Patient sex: M
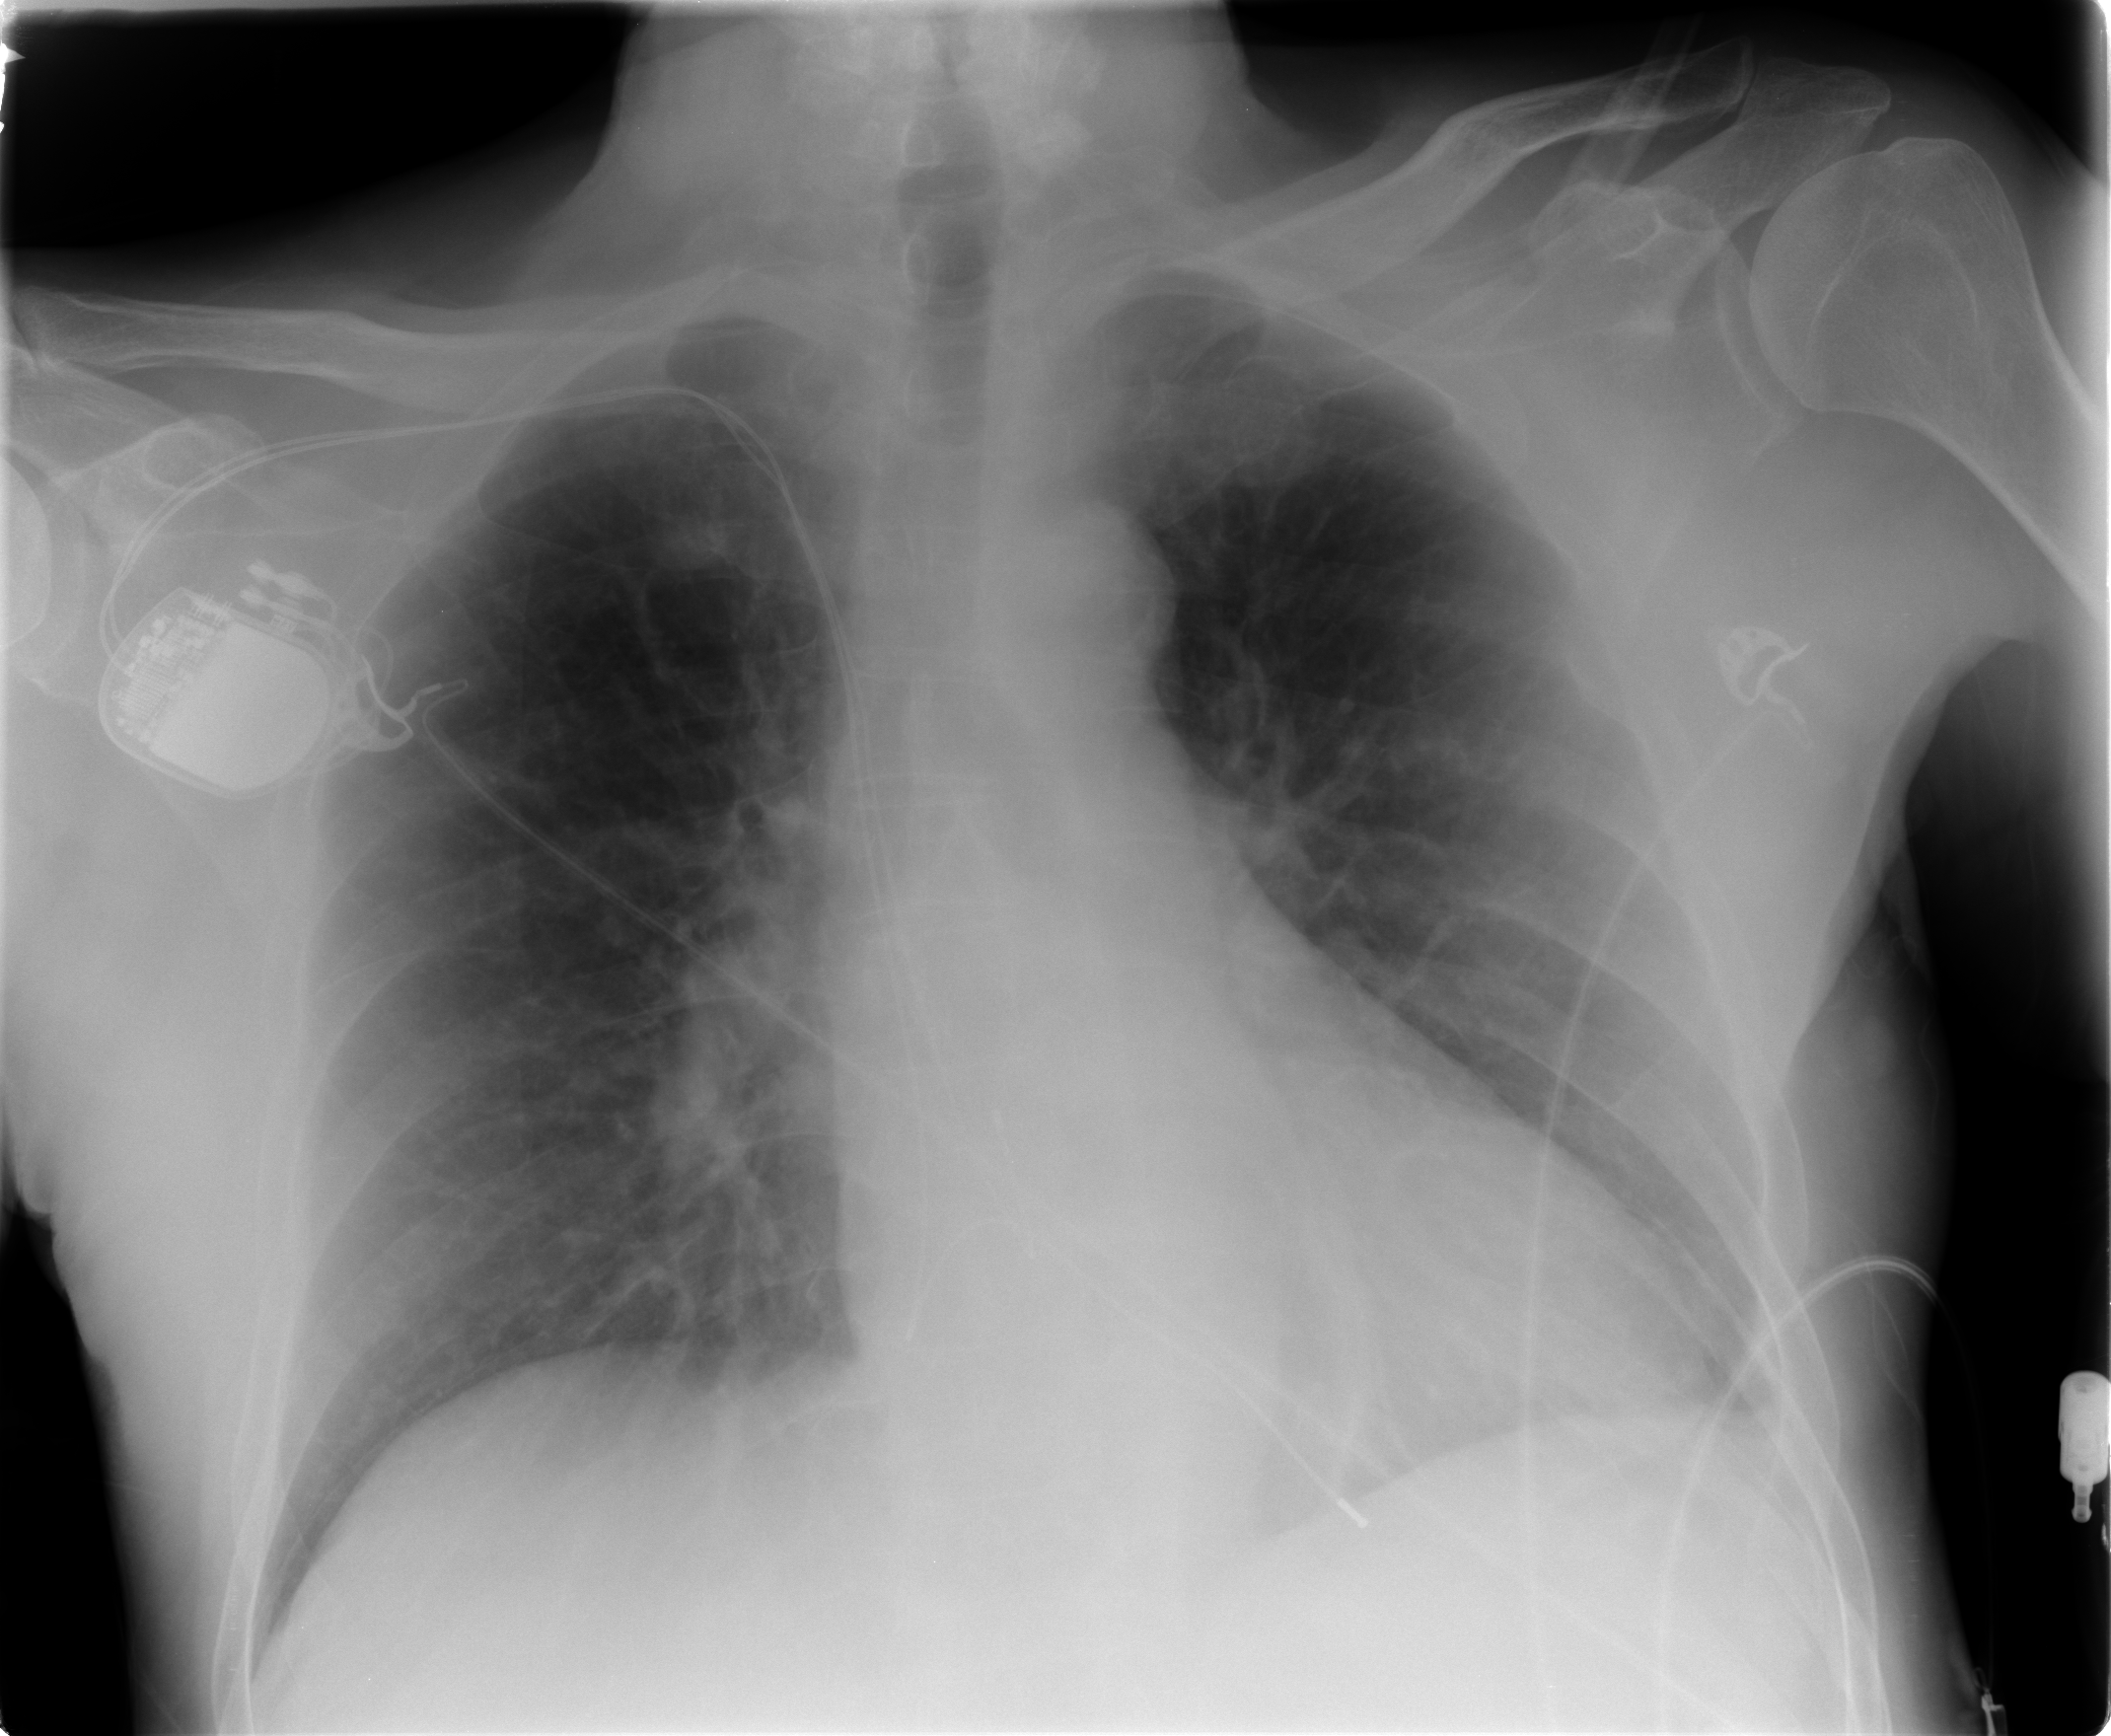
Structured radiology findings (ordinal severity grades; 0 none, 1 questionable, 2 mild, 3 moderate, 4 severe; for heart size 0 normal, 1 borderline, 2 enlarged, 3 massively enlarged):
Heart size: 0
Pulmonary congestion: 0
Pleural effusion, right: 0
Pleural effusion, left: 2
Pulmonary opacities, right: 0
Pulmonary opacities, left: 0
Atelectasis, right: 0
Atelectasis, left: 0